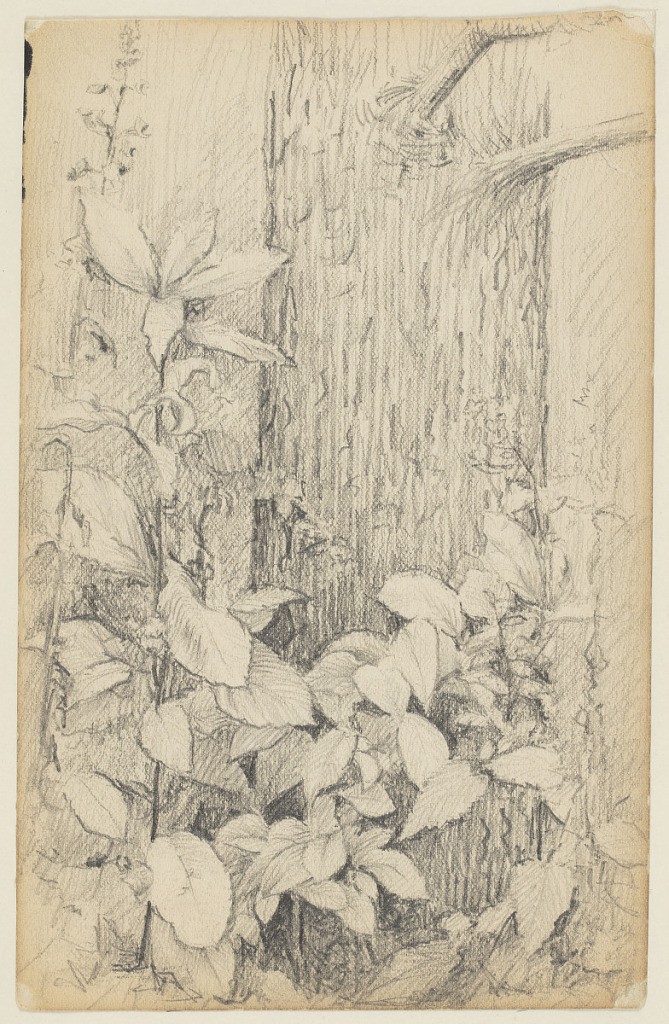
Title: Study of Undergrowth
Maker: Walter Clark, American, 1848–1917
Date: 1884
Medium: Graphite on paper
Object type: Album page
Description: Plants and the lower part of an evergreen are shown.